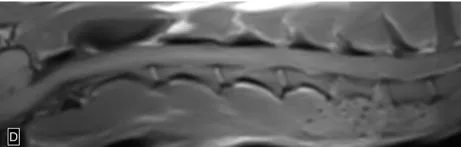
Ascending/descending cervical myelomalacia. Pre-contrast sagittal T1W.
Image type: radiology (mri)